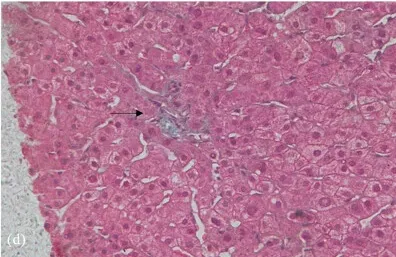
CT and pathological features in case 2. (d) Mild fibrosis is seen around the sinus (black arrow) (Masson staining, 20 x 10).
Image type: pathology (h&e)